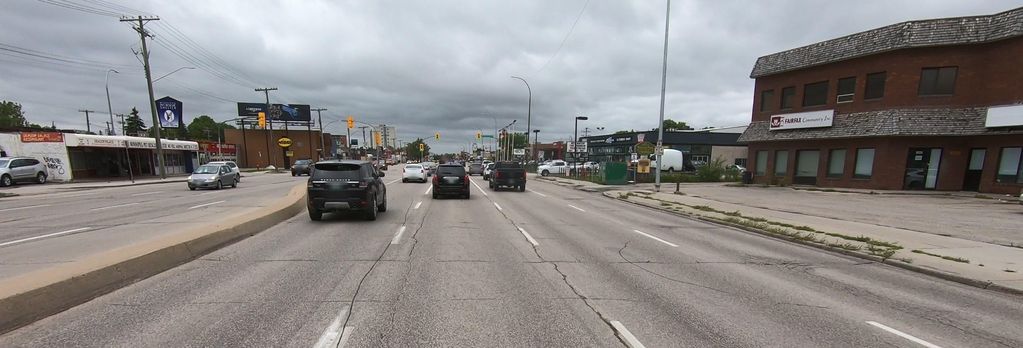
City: winnipeg